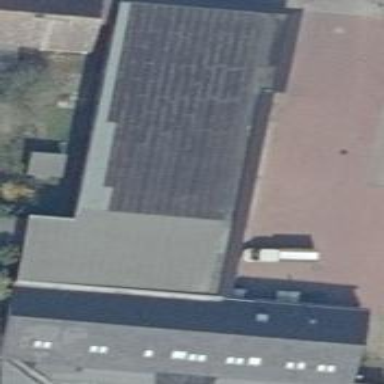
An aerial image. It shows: Commercial building.